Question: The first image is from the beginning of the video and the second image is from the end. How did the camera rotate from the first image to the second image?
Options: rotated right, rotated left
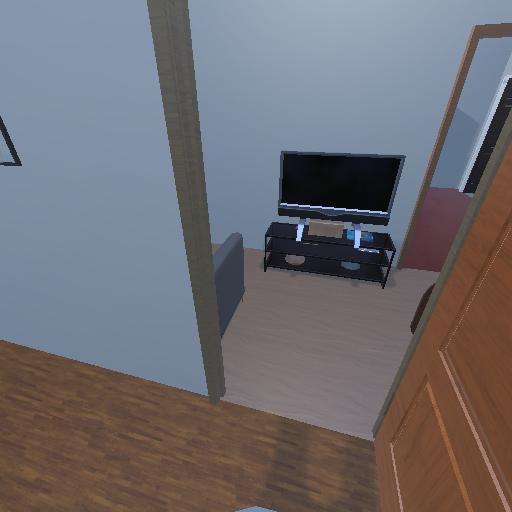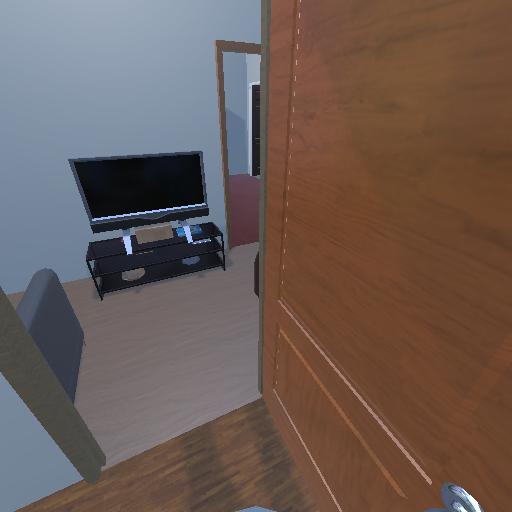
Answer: rotated right